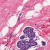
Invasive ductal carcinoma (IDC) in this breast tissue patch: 0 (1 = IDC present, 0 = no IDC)